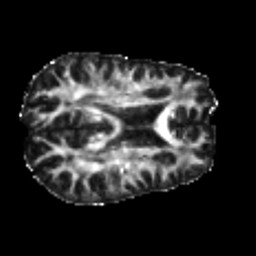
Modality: FA
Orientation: axial
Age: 25
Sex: male
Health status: healthy
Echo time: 0.074 s